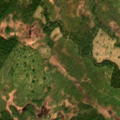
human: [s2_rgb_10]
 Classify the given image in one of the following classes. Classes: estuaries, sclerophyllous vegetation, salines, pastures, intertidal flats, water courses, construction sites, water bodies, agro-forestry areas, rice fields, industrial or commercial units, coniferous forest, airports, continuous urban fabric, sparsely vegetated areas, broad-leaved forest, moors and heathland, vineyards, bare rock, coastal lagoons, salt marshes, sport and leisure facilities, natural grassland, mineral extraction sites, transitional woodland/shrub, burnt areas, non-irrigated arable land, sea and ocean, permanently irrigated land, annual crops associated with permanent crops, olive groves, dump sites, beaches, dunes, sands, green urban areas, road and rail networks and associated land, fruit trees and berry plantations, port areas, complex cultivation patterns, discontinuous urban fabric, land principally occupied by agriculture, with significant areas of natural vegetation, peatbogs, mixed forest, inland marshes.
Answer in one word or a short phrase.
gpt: coniferous forest, mixed forest, transitional woodland/shrub